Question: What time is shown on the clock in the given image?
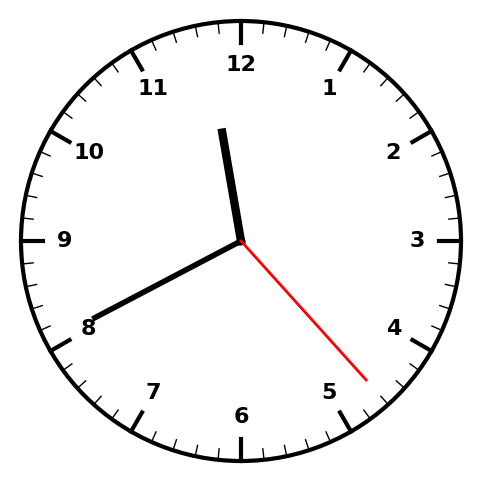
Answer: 11:40:23